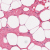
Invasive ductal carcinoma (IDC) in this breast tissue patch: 0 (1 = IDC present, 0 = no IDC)